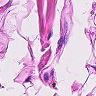
Metastatic tissue present: no